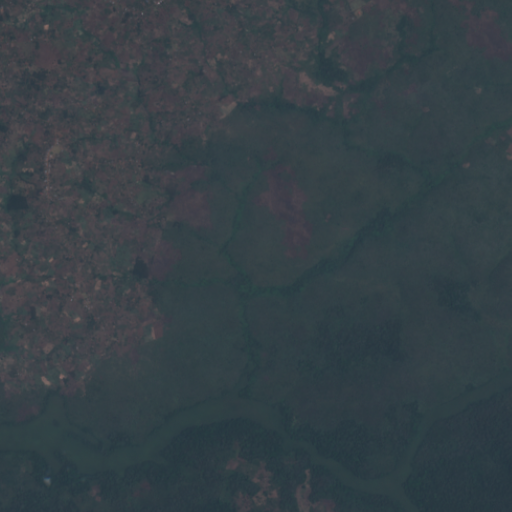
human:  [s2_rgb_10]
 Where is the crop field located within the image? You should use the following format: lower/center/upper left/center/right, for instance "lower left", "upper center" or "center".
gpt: The crop field is located in the lower center of the image.
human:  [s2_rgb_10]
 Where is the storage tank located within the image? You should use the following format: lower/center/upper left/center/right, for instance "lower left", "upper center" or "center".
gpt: The storage tank is located in the lower left of the image.
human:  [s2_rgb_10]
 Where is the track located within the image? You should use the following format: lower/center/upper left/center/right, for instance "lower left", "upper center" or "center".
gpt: There is no track in the image.